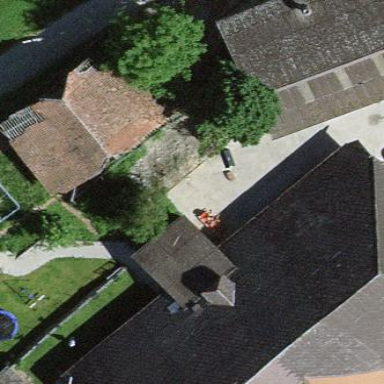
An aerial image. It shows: Barn.